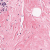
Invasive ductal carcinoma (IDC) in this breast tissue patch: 0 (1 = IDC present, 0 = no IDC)